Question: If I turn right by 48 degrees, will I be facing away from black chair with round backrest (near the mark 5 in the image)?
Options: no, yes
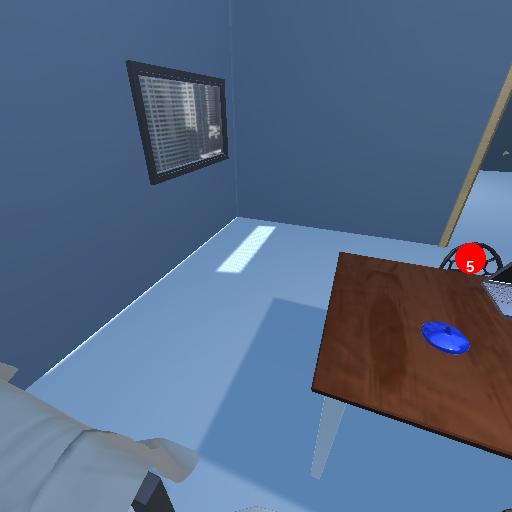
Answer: no